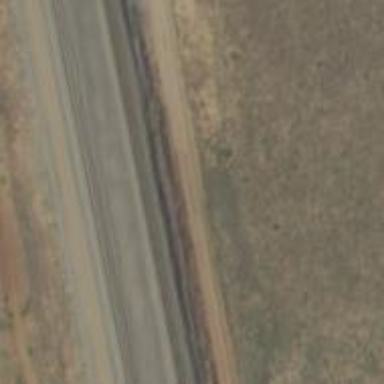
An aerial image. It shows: Railway track.